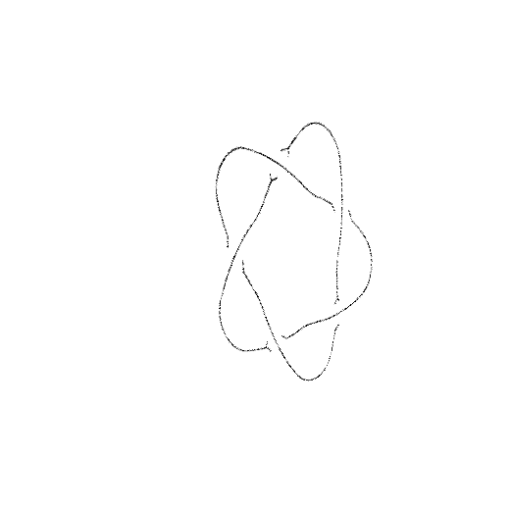
Crossing number: 5